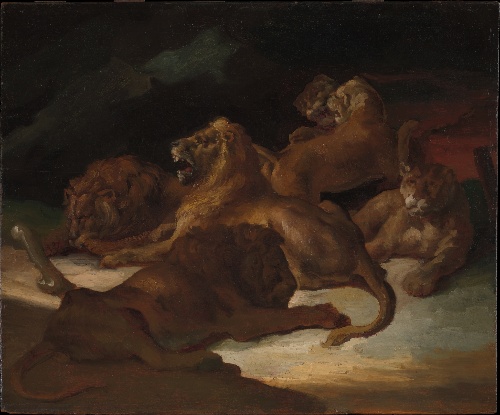
Title: Lions in a Mountainous Landscape
Artist: Théodore Gericault
Artist bio: French, Rouen 1791–1824 Paris
Date: ca. 1818–20
Object type: Painting
Classification: Paintings
Medium: Oil on wood
Dimensions: 19 x 23 1/2 in. (48.3 x 59.7 cm)
Department: European Paintings
Credit line: Purchase, Nineteenth-Century, Modern, and Contemporary Funds and Lila Acheson Wallace Gift, 2011
Accession year: 2011
Repository: Metropolitan Museum of Art, New York, NY
Tags: Orientalist|Lions